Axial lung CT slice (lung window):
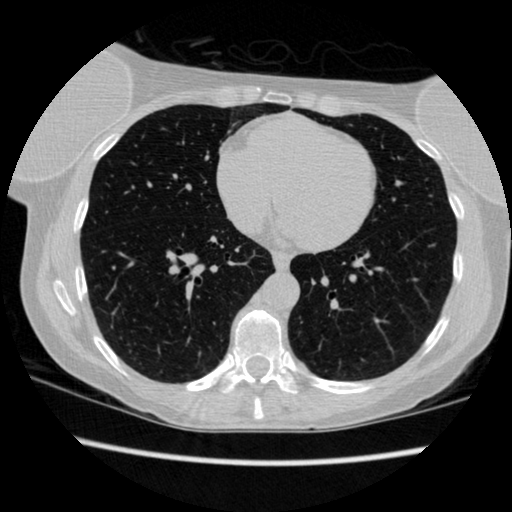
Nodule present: no